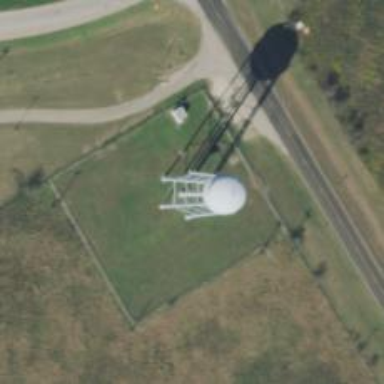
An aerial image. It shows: Water tower that is man-made.